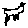
Label: cat